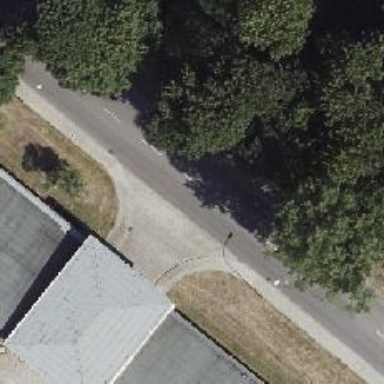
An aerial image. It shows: Concrete driveway serving as service road.